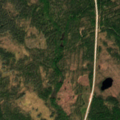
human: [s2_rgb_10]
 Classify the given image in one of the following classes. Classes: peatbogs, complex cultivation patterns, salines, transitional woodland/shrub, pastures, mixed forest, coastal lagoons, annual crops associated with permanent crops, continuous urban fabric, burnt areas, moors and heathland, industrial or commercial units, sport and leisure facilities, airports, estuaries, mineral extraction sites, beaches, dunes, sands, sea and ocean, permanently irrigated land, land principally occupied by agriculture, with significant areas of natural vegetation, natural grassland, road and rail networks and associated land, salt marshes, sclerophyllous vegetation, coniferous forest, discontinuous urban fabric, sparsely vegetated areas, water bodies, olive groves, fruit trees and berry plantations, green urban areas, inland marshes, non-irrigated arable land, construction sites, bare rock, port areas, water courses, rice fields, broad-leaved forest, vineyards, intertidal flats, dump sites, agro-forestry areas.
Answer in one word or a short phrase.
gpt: coniferous forest